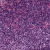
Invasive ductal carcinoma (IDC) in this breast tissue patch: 1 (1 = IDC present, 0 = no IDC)